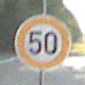
Verkehrszeichen: Geschwindigkeit50
Umgebung: Outdoor, Suburban
Tageszeit: MorningAfternoon
Wetter: Clear
Licht: Natural
Jahreszeit: NotSpecified
Kontrast: HighContrast